Question: In my React Native app I am trying to print data from my Firebase database which have specific key (passed from another component). I have used similiar code I had used to get all database data but I am getting blank space.
'''
var data = []
var currentUser;
class FavPlant extends React.Component {
constructor(props){
super(props)
this.ds = new ListView.DataSource({rowHasChanged:(r1,r2) => r1 !==r2})
this.state = {
listViewData : data
}
}
componentDidMount(){
const { navigation } = this.props;
const keyPlant = navigation.getParam('keyPlant');
firebase.auth().onAuthStateChanged((user) => {
if (user != null) {
var that = this
firebase.database().ref(user.uid).child('plantList').equalTo('keyPlant').on('child_added',function(data){
var newData = [...that.state.listViewData]
newData.push(data)
that.setState({ listViewData: newData})
});
}
})
}
render(){ return(
<Container>
<Content>
<ListView
enableEmptySections
dataSource = {this.ds.cloneWithRows(this.state.listViewData)}
renderRow={data =>
<Text>{data.val().bloom}</Text>
}/>
</Content>
</Container>
)}
'''

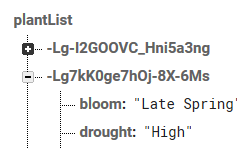
Answer: If you have a 'DatabaseReference' to the 'plantList' element in your JSON:
'''
var plantListRef = ...
'''
Then you can get the child node with a specific key with:
'''
plantListRef.child("-Lg-l2GOOVC_Hni5a3ng").on('value',function(snapshot){
console.log(snapshot.key); // prints "-Lg-l2GOOVC_Hni5a3ng"
console.log(snapshot.val());
});
'''